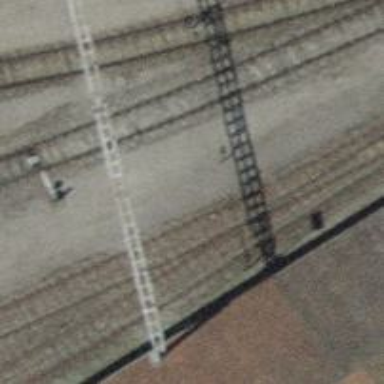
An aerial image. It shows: Rail yard with electrified contact lines for the railway.